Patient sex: M
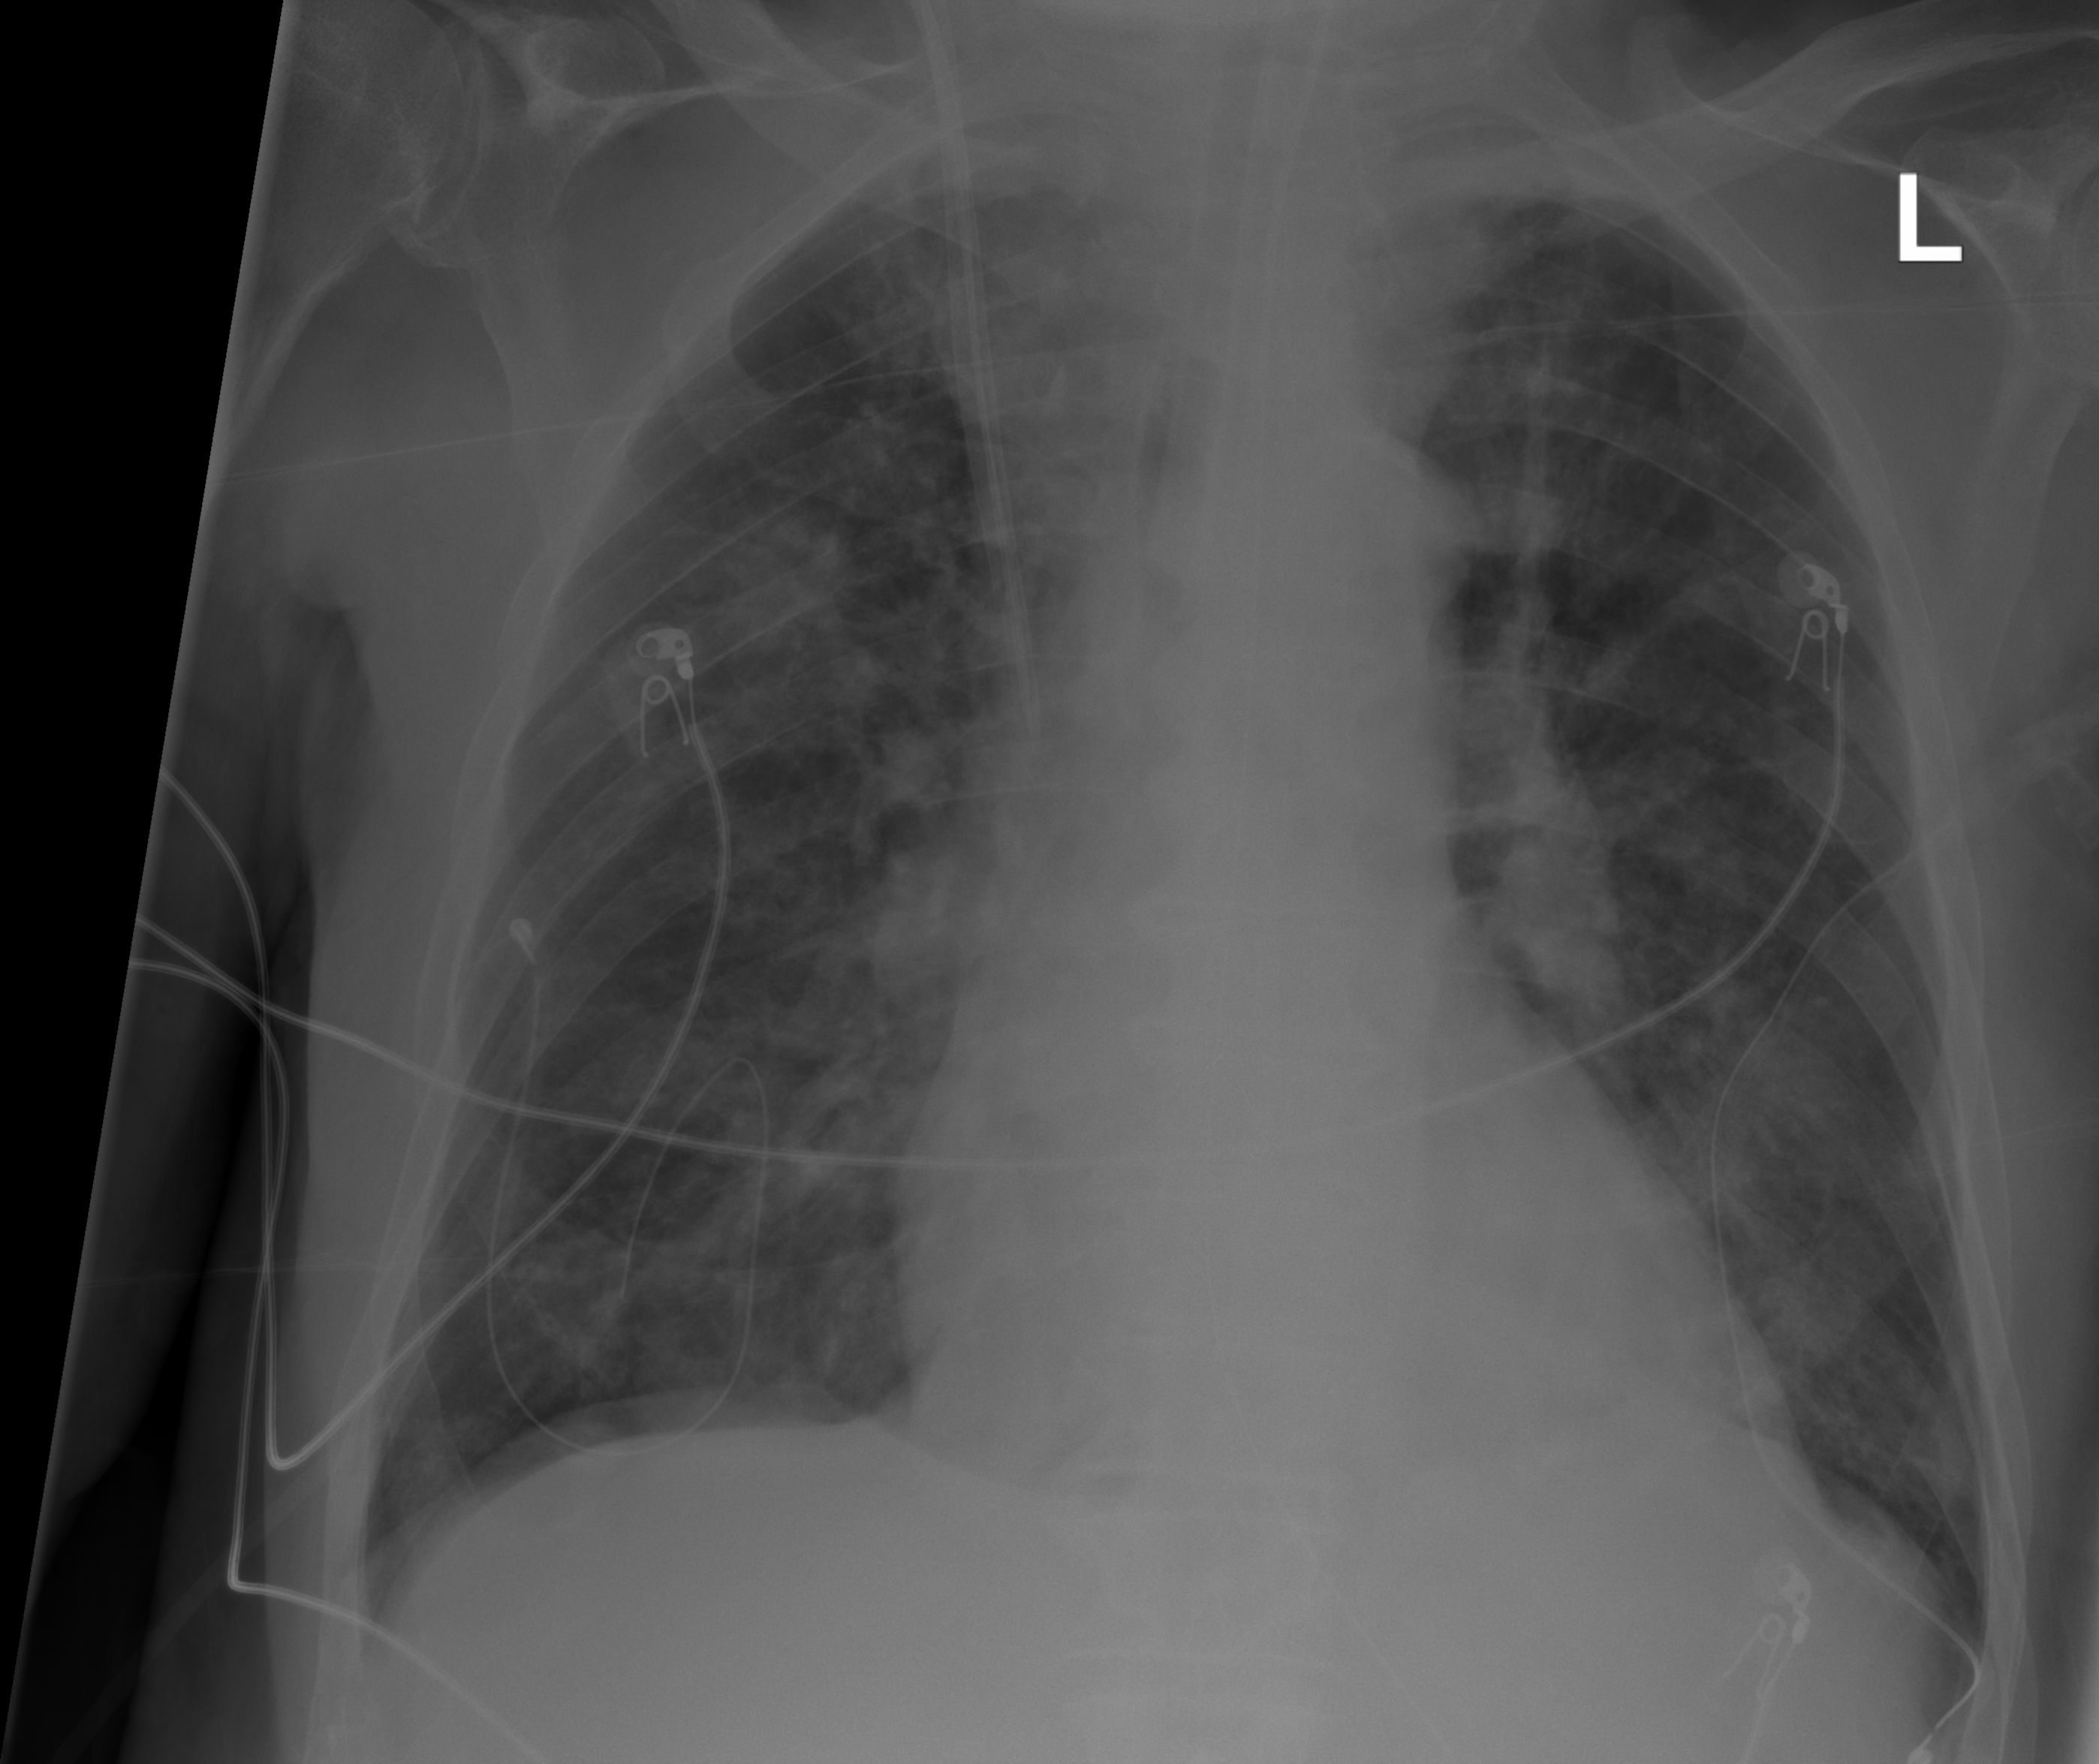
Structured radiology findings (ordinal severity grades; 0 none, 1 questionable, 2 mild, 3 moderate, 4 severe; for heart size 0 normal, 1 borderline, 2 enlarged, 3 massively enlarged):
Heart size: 2
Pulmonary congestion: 0
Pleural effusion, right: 0
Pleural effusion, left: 0
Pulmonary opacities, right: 3
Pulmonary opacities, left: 2
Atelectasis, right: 0
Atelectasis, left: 0